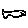
Label: fish